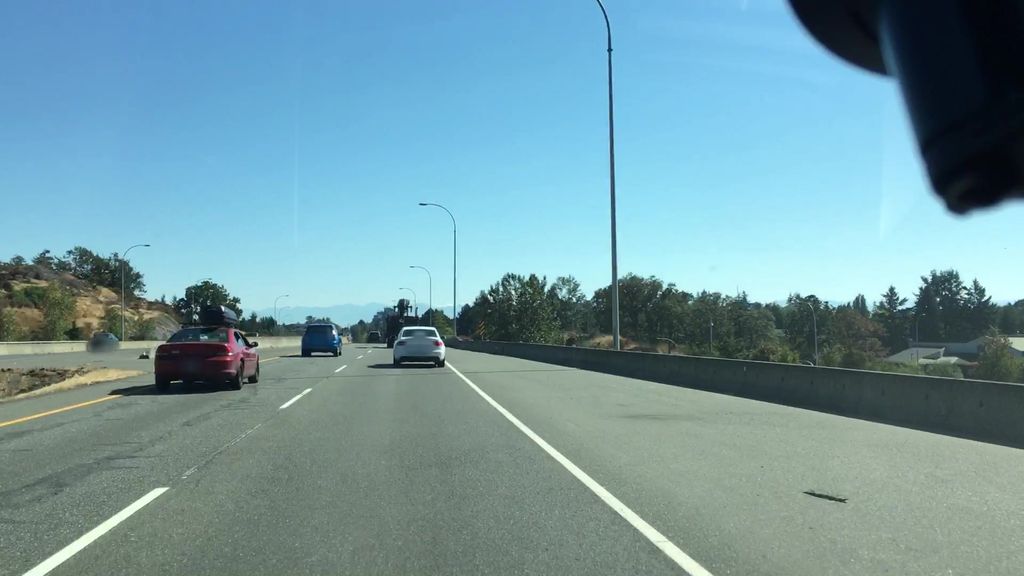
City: victoria